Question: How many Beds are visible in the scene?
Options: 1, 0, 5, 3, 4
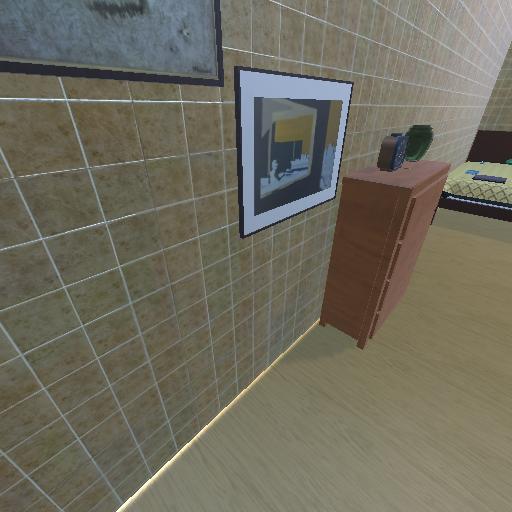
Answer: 1